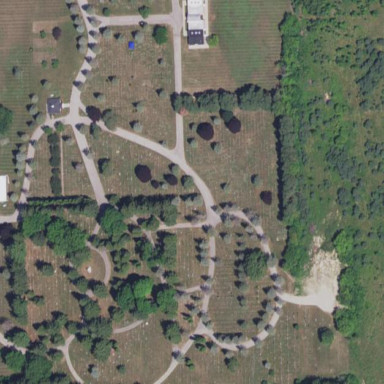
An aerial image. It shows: Cemetery.